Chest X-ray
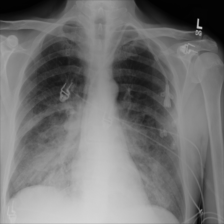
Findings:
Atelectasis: negative
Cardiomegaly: negative
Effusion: negative
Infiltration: negative
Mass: negative
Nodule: negative
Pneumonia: negative
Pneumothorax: negative
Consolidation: negative
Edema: negative
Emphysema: negative
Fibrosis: negative
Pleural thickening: negative
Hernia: negative